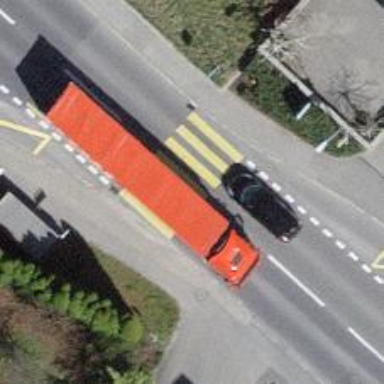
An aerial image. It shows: Marked crossing on the road.